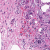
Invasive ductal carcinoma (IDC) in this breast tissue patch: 0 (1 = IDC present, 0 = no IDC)